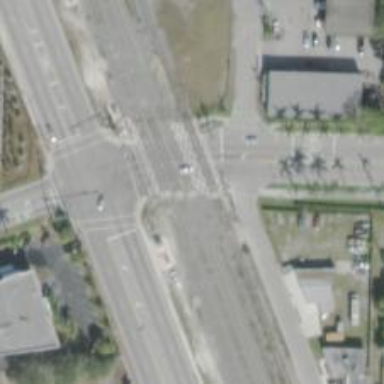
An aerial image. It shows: Railway crossing.